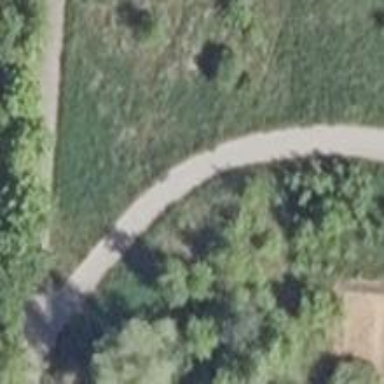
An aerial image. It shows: Asphalt path.